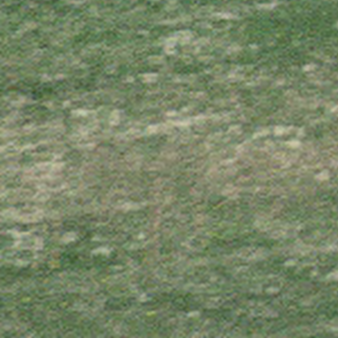
Label: other